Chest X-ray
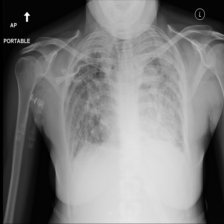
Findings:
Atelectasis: negative
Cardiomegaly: negative
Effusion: negative
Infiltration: positive
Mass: negative
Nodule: negative
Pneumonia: negative
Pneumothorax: negative
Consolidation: negative
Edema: negative
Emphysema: negative
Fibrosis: negative
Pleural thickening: positive
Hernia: negative